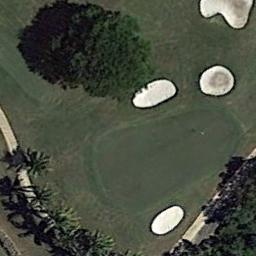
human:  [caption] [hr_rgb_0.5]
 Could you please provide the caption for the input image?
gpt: There are three bunkers and a winding road in this area .

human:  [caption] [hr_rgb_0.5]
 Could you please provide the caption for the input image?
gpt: There are a few bunkers and a few paths on the large green lawn on the golf course and many trees .

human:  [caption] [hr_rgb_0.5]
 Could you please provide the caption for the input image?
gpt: Many trees are near the golf course .

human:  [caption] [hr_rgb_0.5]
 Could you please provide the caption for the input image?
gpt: The golf course has a putting green, Some barrier trees and sandpits and a road goes through the golf course .

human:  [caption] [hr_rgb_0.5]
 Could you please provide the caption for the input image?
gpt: There are four bunkers on the golf course .